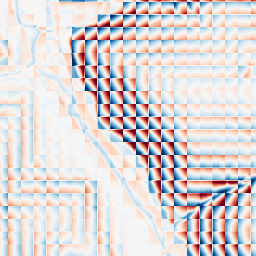
Category: wavelet
Decomposition family: wavelet_biorthogonal
Decomposition parameters: wavelet: bior1.3
level: 4
Upsampling method: sinc_blackman
Upsampling parameters: scale: 2
kernel_size: 4
Upsampling scale: 2